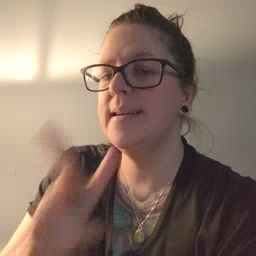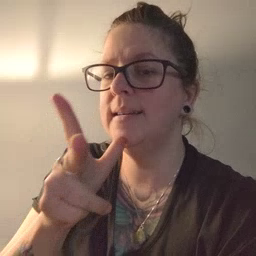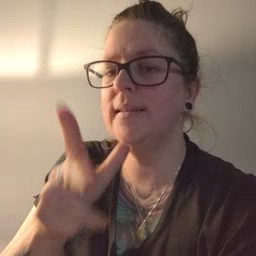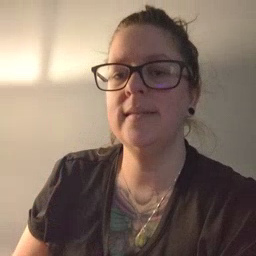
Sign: hen